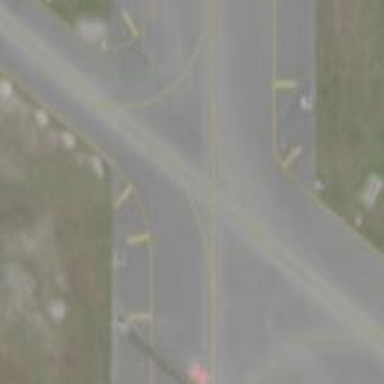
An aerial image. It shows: Image of taxiway at airport.